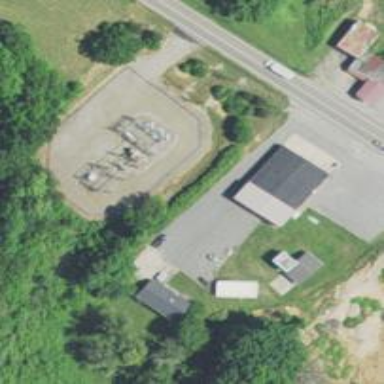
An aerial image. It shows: Distribution level power substation enclosed by fence.